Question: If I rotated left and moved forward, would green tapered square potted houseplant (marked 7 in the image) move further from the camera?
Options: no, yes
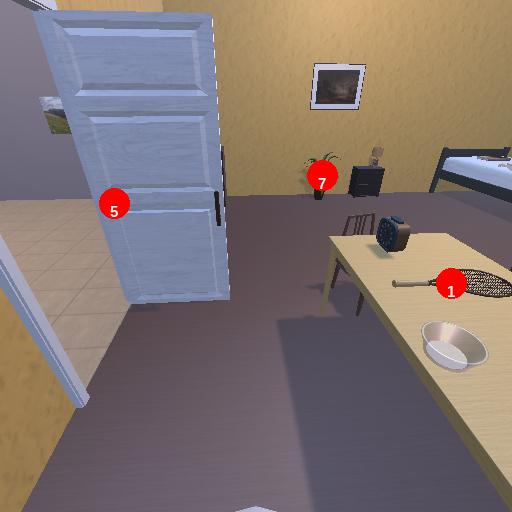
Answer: no